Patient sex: M
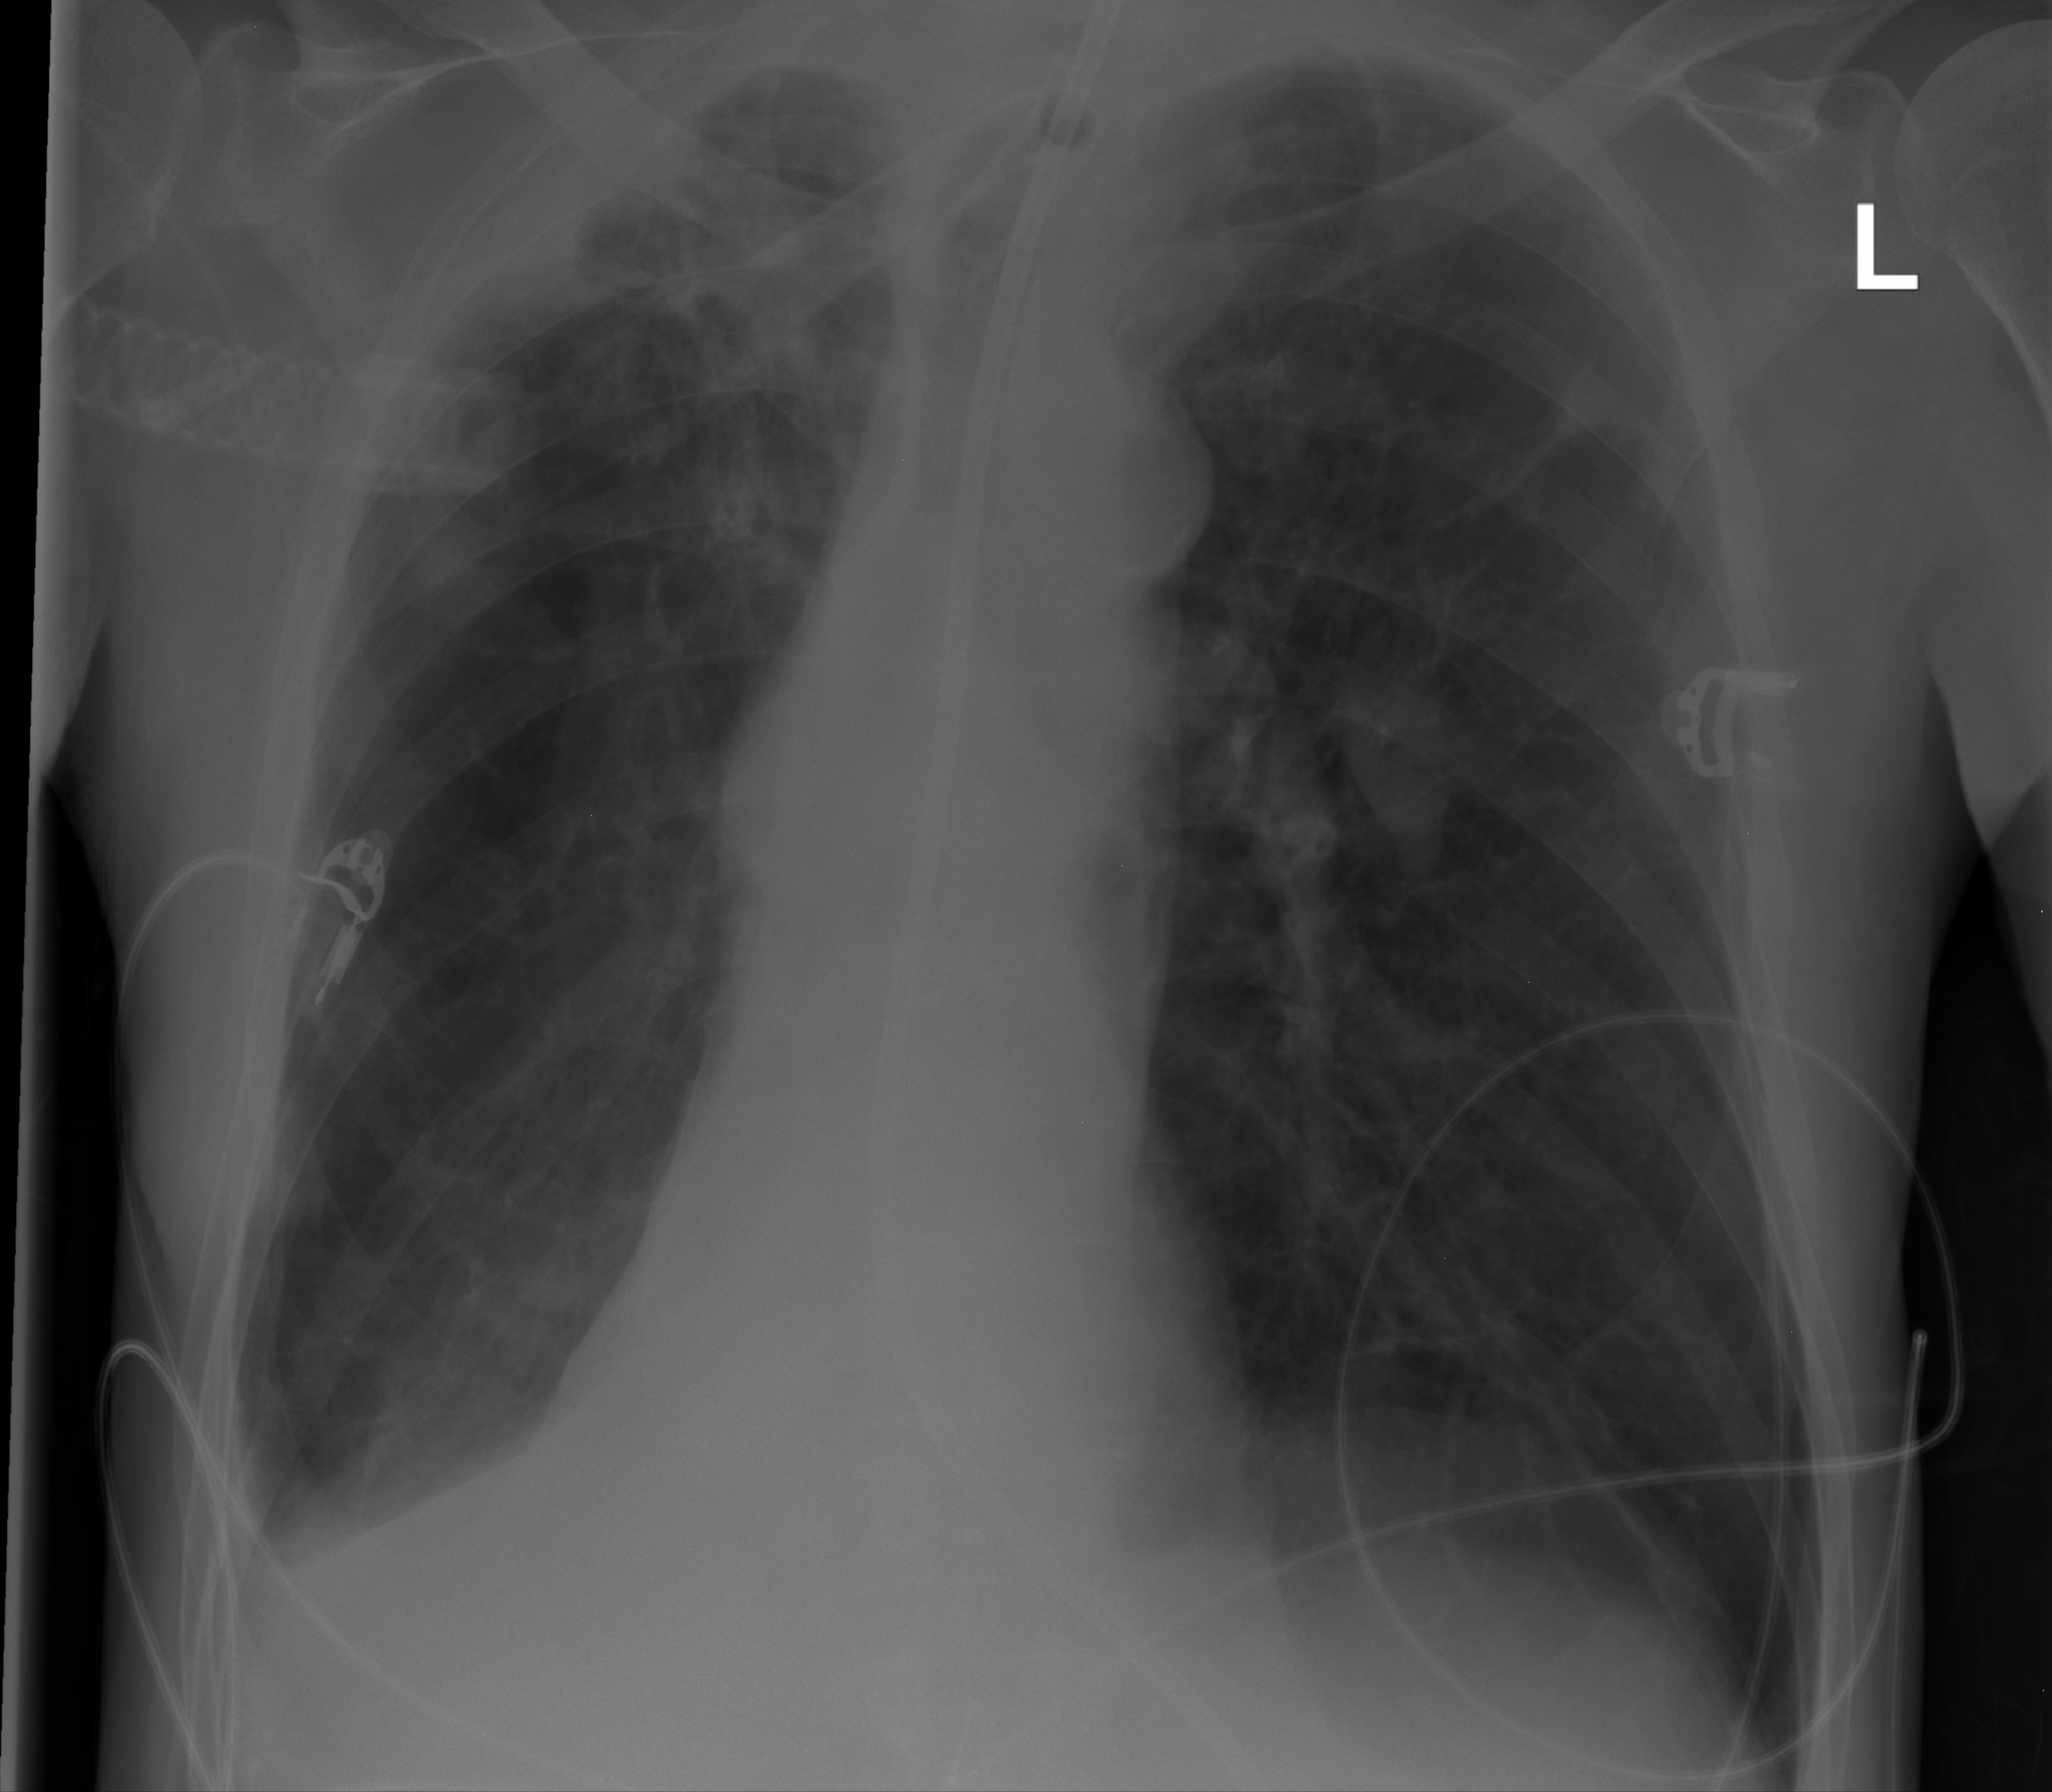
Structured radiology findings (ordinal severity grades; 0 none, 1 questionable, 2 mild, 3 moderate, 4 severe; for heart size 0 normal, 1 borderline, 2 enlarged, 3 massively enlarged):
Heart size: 0
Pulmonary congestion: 0
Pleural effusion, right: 2
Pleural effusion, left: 1
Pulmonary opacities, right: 2
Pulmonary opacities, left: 0
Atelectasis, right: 0
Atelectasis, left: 0